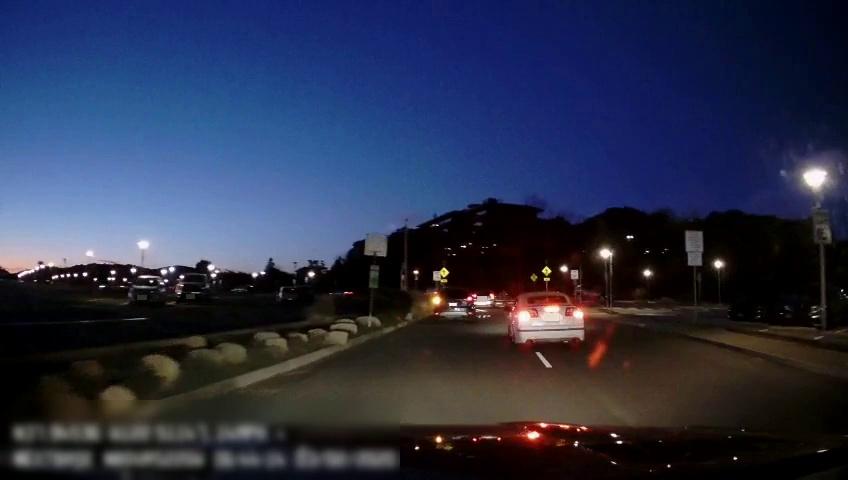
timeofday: Night
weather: Other
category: Drivable Space
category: Drivable Space
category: Vehicles | SUV
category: Vehicles | SUV
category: Vehicles | SUV
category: Vehicles | Car
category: Vehicles | SUV
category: Vehicles | Car
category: Vehicles | Car
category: Vehicles | SUV
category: Vehicles | Car
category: Vehicles | Car
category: Vehicles | Car
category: Lanes | Current Lane
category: Traffic | Signs
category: Traffic | Signs
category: Traffic | Signs
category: Traffic | Signs
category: Traffic | Signs
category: Traffic | Signs
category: Traffic | Signs
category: Traffic | Signs